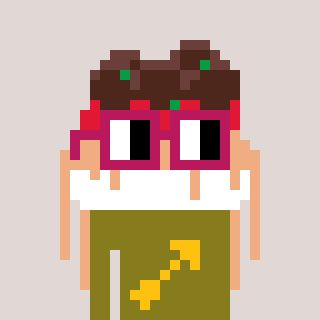
a pixel art character with square dark red glasses, a spaghetti-shaped head and a gunk-colored body on a warm background